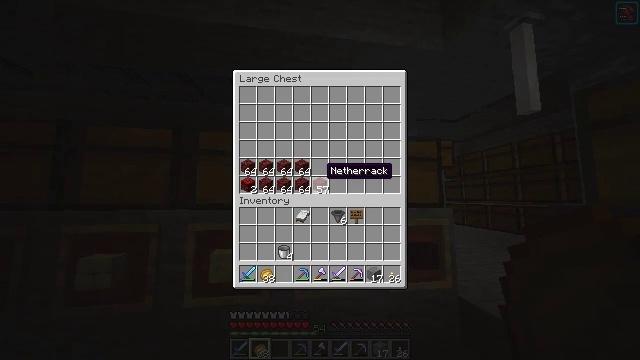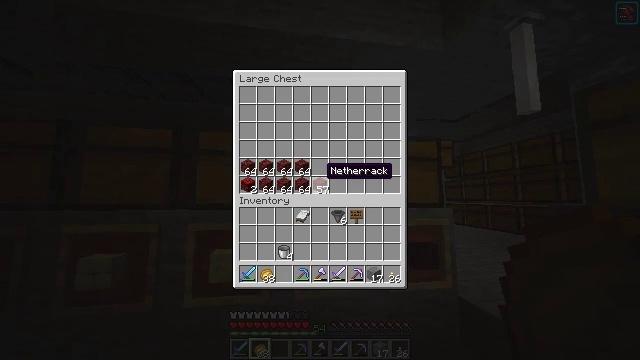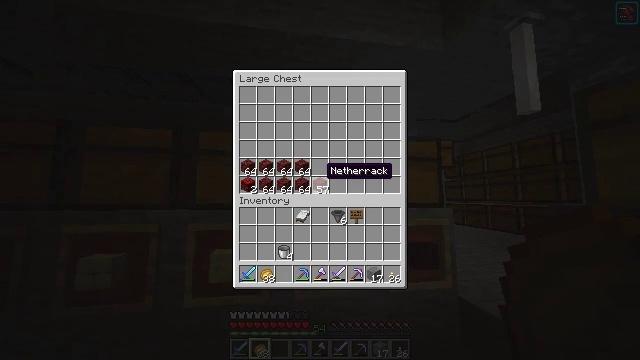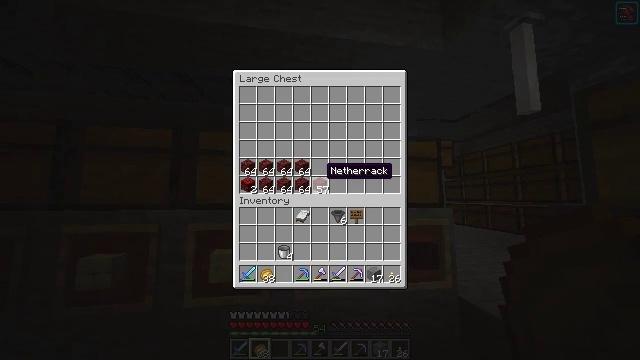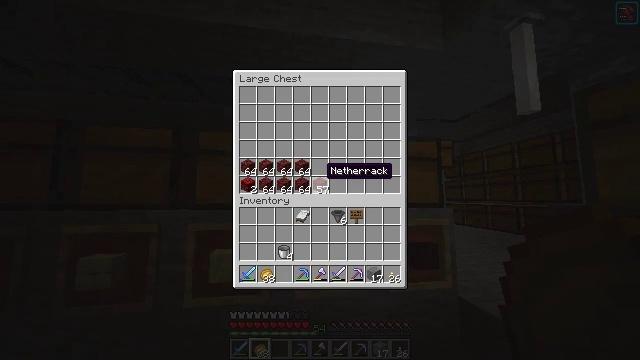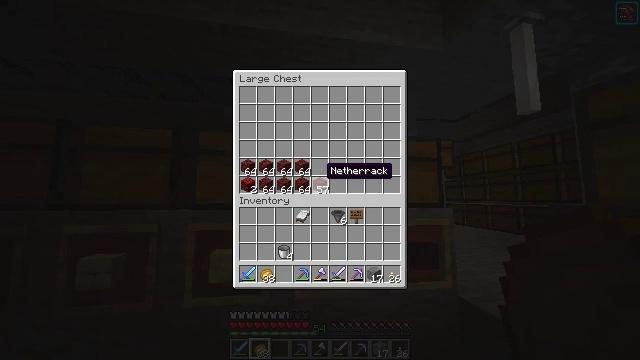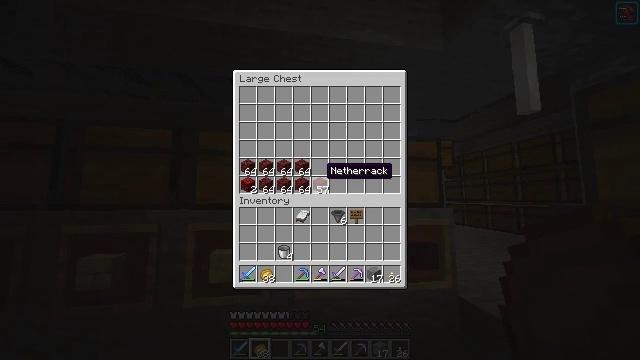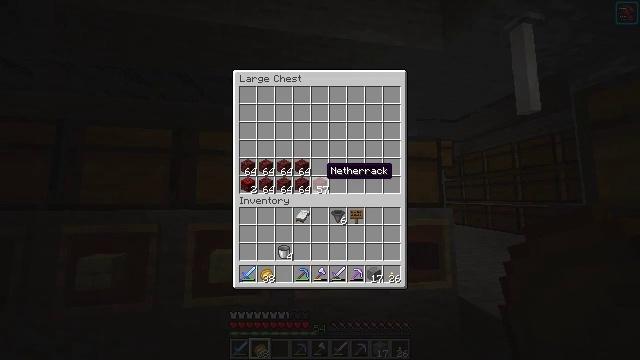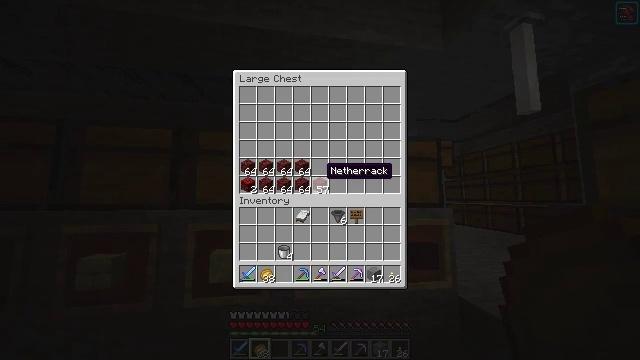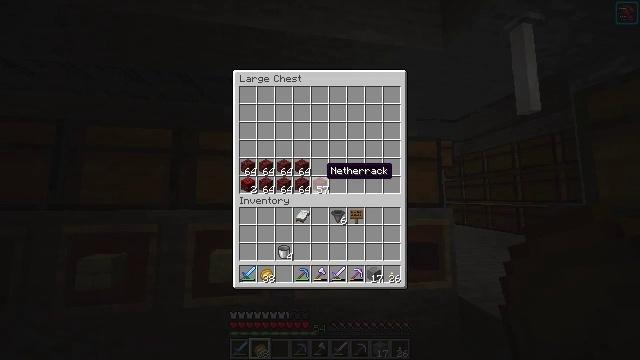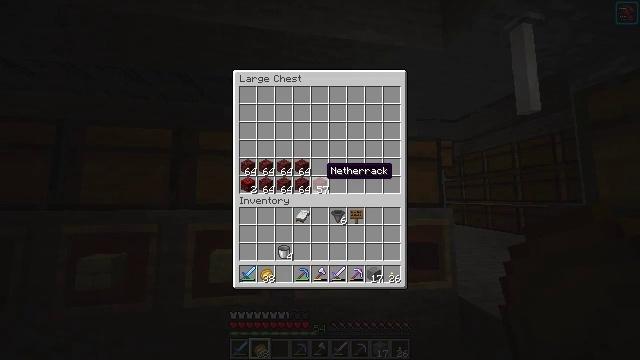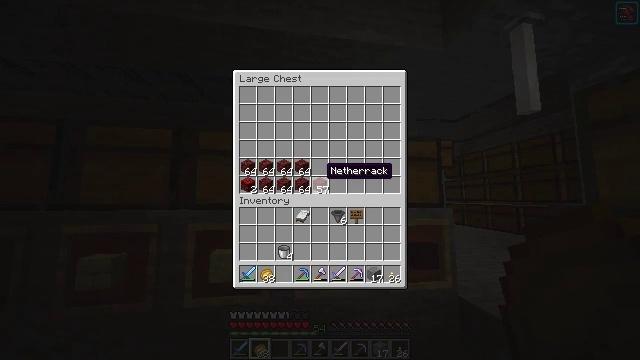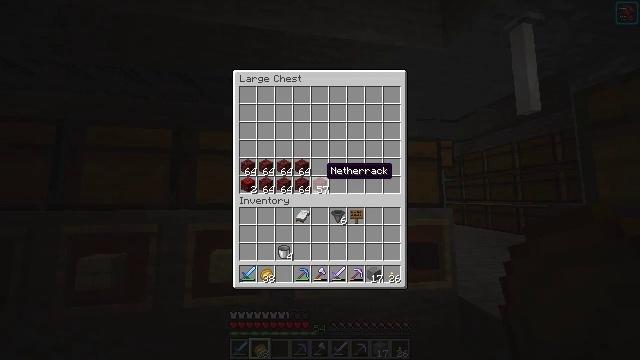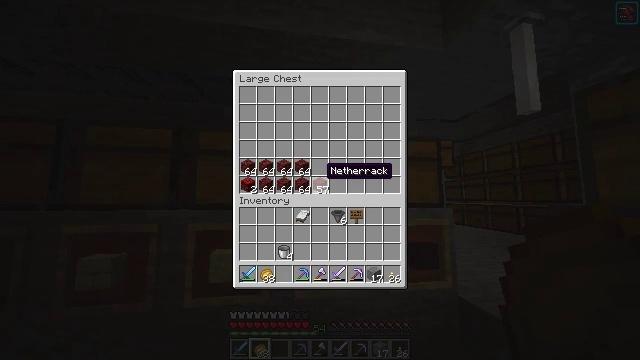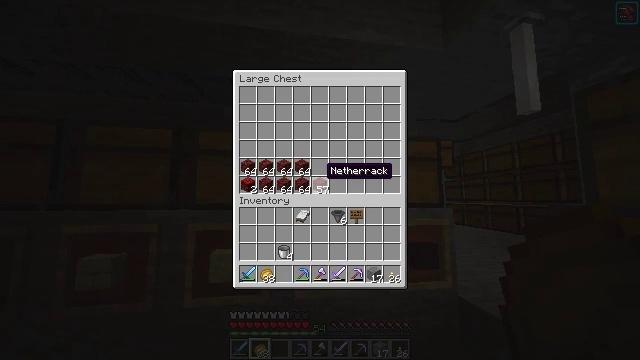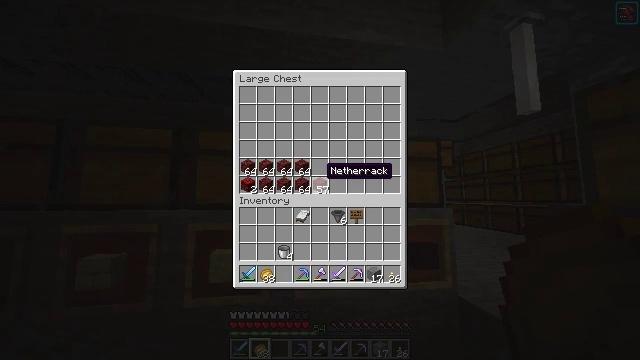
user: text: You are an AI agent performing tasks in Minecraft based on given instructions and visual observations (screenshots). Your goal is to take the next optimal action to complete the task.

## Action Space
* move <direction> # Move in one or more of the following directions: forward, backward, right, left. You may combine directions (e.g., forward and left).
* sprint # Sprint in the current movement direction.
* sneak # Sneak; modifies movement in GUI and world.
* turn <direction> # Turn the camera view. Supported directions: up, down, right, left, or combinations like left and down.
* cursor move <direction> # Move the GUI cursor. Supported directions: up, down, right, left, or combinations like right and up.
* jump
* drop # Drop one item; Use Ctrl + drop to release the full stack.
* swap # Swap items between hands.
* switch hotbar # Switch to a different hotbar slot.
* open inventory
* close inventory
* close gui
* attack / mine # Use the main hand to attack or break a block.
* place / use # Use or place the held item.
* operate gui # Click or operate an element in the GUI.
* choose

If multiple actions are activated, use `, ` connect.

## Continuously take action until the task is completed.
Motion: motion action
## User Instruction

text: Remove a crimson nylium from the inventory.
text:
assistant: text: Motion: no_op
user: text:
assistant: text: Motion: no_op
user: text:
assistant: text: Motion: no_op
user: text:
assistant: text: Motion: no_op
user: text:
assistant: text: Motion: no_op
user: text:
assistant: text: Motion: no_op
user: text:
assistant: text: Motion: no_op
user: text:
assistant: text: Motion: no_op
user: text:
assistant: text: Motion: no_op
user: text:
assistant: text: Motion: no_op
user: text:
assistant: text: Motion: no_op
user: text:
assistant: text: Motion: no_op
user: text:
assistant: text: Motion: no_op
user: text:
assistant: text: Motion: no_op
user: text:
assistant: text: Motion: no_op
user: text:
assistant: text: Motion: no_op
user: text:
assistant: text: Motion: no_op
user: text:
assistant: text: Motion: no_op
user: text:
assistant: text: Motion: no_op
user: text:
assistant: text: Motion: no_op
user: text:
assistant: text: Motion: no_op
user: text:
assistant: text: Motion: no_op
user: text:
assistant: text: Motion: sneak
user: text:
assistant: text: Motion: sneak
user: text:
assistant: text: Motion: sneak
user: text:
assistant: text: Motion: sneak, choose
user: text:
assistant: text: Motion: sneak, choose
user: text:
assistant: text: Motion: sneak
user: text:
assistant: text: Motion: sneak, cursor move left
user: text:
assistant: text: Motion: sneak